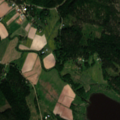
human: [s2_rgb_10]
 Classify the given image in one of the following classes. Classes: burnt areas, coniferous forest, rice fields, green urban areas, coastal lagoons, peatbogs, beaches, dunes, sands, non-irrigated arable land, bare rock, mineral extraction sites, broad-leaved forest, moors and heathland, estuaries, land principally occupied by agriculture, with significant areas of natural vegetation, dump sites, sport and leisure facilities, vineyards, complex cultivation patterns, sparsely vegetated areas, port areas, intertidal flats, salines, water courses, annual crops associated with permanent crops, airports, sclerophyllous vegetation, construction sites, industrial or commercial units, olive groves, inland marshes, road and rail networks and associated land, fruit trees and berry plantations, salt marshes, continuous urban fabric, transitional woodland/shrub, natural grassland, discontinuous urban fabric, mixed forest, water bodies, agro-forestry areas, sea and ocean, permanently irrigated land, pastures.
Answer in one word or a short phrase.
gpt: non-irrigated arable land, coniferous forest, transitional woodland/shrub, water bodies